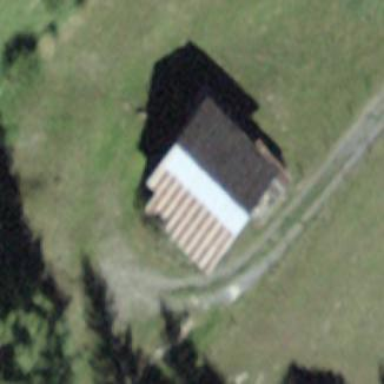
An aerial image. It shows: Barn.